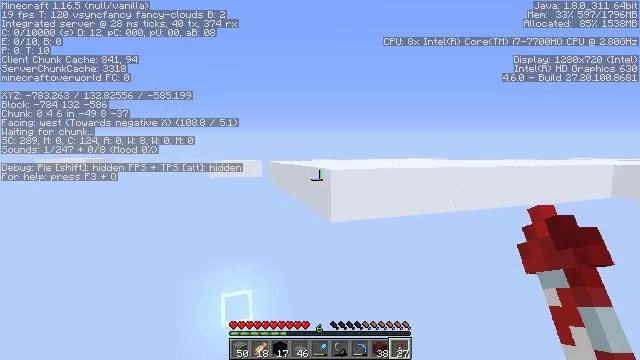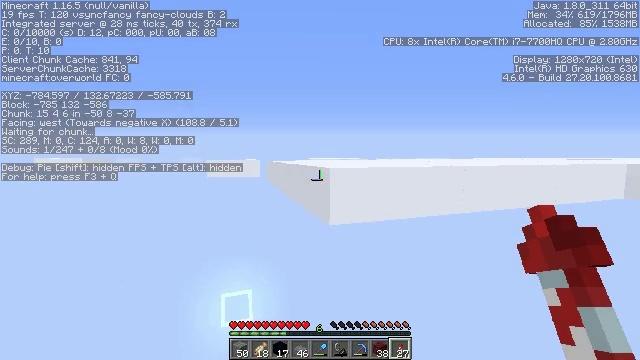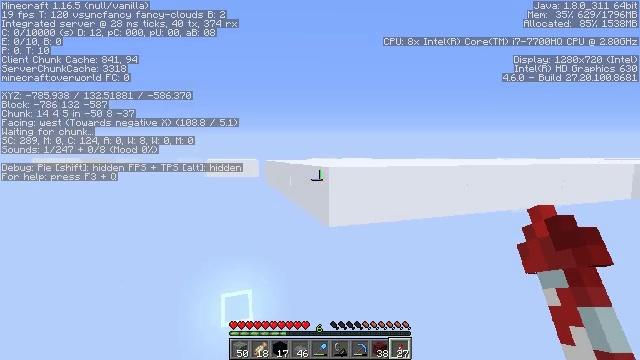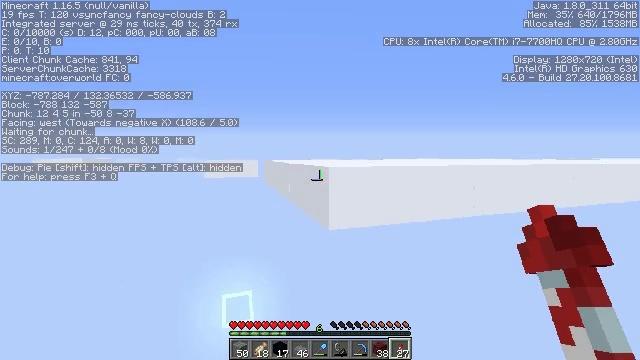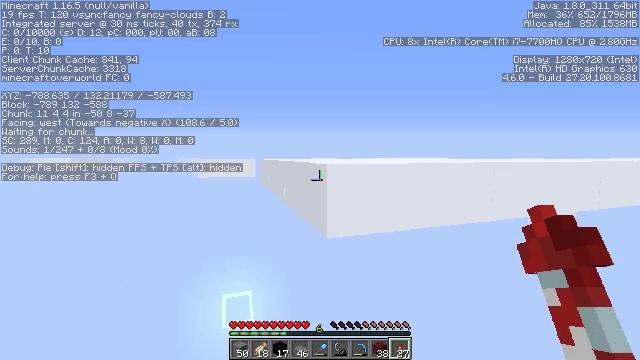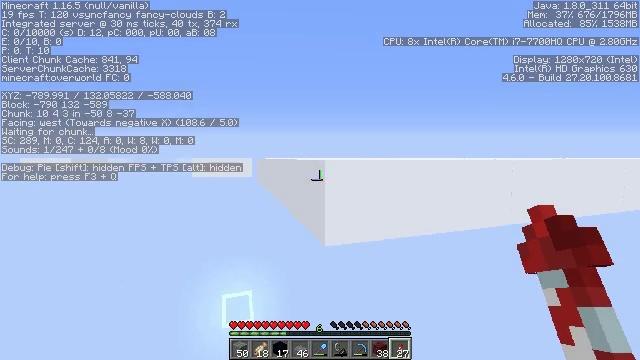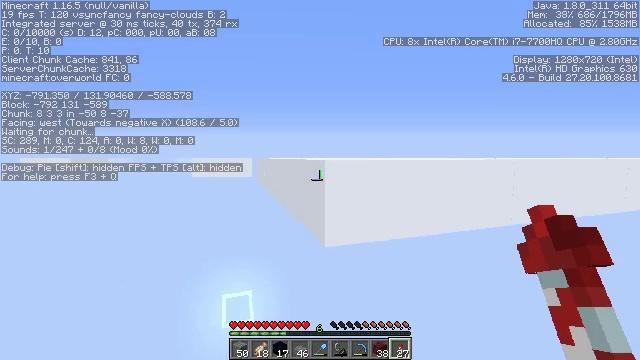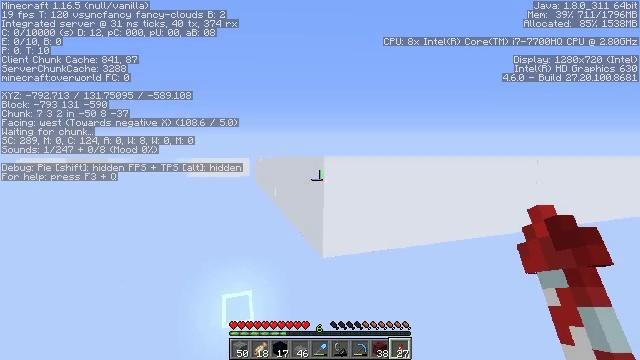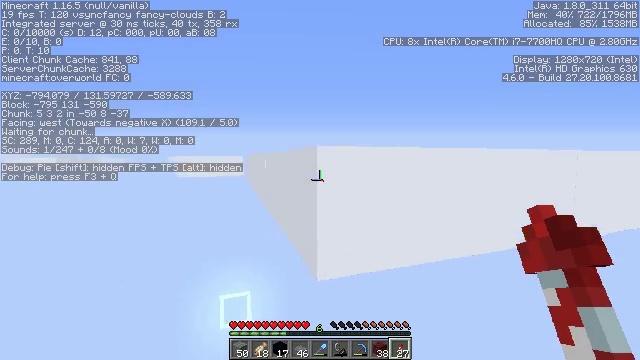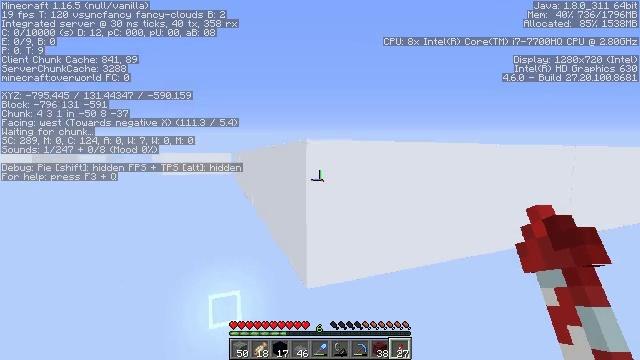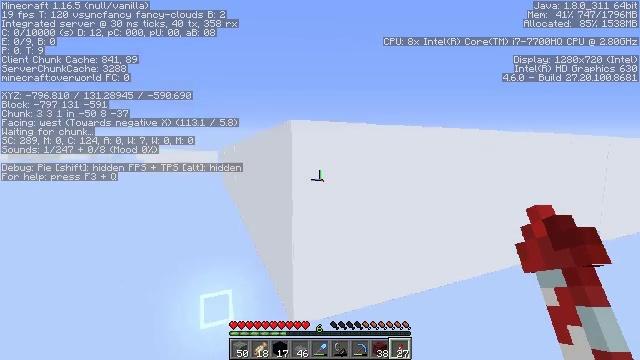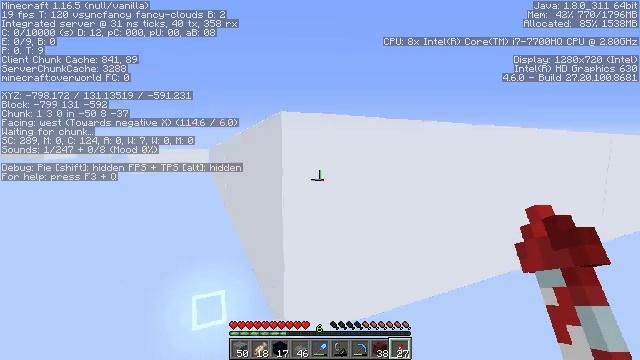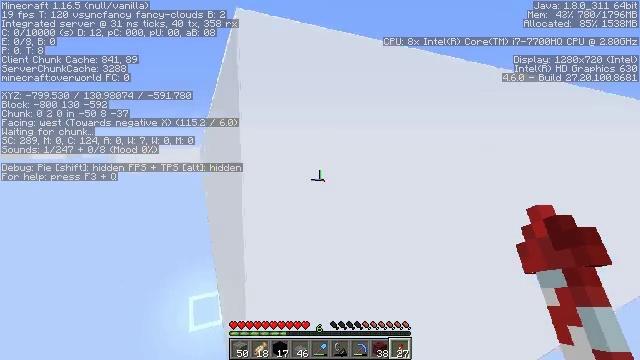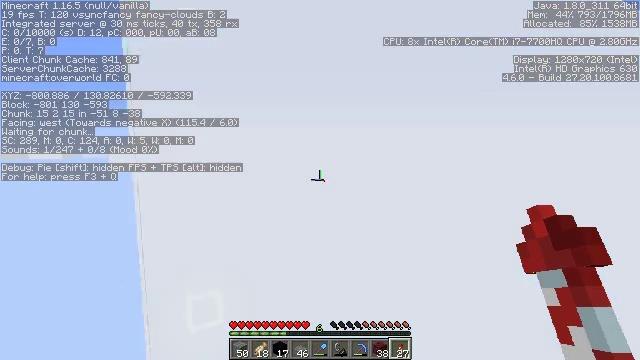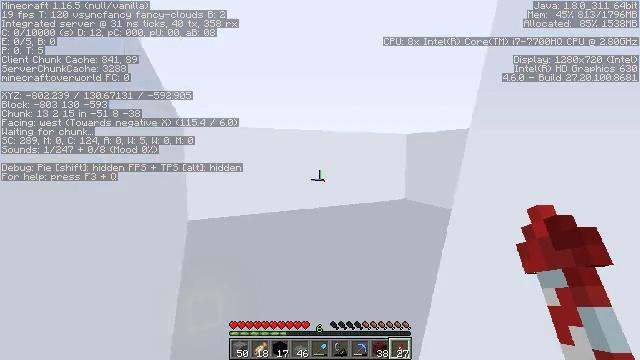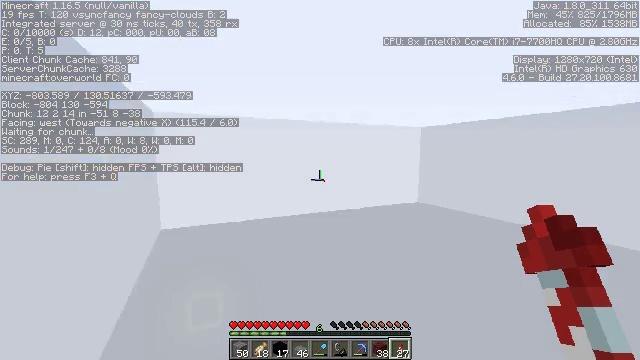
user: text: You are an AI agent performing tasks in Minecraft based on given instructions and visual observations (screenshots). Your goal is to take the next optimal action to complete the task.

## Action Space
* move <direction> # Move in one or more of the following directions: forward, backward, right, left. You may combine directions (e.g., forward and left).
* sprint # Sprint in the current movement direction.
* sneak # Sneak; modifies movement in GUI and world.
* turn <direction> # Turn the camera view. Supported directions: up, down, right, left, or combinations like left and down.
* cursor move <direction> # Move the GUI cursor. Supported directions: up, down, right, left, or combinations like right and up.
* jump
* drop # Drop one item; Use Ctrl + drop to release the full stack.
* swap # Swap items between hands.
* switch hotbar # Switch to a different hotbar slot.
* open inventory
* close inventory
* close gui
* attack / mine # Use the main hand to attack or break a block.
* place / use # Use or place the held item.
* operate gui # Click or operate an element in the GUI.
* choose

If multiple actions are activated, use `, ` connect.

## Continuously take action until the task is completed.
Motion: motion action
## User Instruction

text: Mine block black concrete powder.
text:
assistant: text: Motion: no_op
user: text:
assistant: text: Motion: no_op
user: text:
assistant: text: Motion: no_op
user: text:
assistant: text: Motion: no_op
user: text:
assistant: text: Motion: no_op
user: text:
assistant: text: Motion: no_op
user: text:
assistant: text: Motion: no_op
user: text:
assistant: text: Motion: no_op
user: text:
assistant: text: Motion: turn right
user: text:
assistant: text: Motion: turn right
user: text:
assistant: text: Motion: turn right
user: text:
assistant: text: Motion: no_op
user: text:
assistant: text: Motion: no_op
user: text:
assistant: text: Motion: no_op
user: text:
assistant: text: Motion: no_op
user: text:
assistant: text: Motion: no_op
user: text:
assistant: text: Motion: no_op
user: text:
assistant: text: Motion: no_op
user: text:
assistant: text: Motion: no_op
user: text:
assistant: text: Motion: no_op
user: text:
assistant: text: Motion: no_op
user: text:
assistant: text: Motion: no_op
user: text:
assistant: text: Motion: no_op
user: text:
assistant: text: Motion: no_op
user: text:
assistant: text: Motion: no_op
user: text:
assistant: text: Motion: no_op
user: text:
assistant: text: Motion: no_op
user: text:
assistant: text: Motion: no_op
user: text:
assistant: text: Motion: no_op
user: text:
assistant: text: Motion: no_op